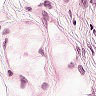
Metastatic tissue present: no